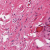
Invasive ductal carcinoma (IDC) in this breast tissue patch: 0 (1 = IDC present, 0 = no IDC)